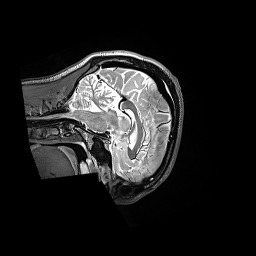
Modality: T2w
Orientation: sagittal
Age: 22
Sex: male
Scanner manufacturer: siemens
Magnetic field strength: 3 T
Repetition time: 3.2 s
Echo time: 0.564 s